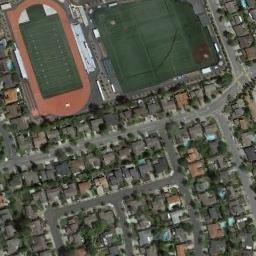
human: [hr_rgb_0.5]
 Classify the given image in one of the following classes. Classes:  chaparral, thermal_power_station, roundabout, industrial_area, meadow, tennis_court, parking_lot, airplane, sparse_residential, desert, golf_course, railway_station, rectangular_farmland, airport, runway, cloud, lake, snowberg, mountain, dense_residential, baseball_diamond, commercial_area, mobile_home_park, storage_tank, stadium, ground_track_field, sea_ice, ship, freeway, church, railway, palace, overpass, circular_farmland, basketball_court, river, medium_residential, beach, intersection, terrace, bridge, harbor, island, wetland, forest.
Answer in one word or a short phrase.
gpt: ground_track_field